Field crop: maize
Growth stage: 2
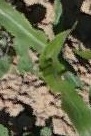
Species: maize